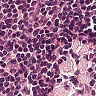
Metastatic tissue present: no